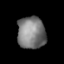
Tissue: lung
Cell type: Epithelial cells
Senescence score: 0.2131
Nuclear area (px): 881
Mean DAPI intensity: 124.395